Question: So, I'm trying to visualize a database, and I have some tables put together which consist of a mix of object-oriented and relational; just trying to tie them together.
My issue is, I can't seem to find any info on the notation/legend - and I'm having trouble figure out what all the (Ix#)'s are. For Example, in the top left corner table "NC_PO_ACTIONS," for the Column ACTION_ID: I can see it's a primary key, but not sure what (Ix3) means...
I've looked at all the user guides I could find, as well as the help menu within Toad.

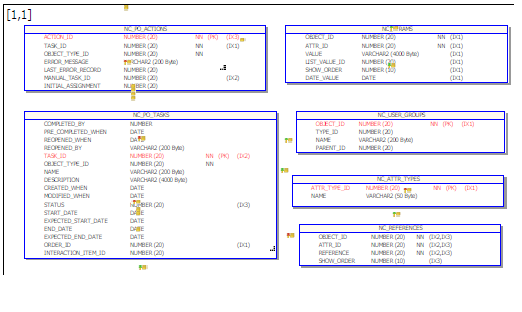
Answer: Yes, those are indexes. On the left side choose the Diagram tab. You can expand the tables there and see additional information including the indexes. You can also press F4 when an object is selected to get Toad's popup Describe window which will contain much more information for the selected object.
<URL>